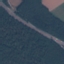
Land use / land cover: Highway